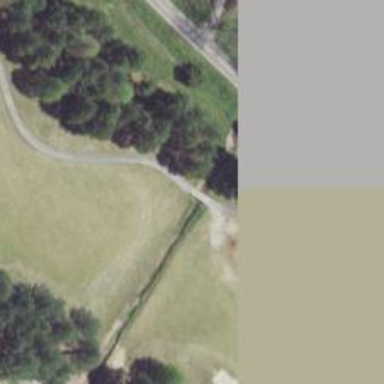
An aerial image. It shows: Footway road that serves as bridge over golf path.